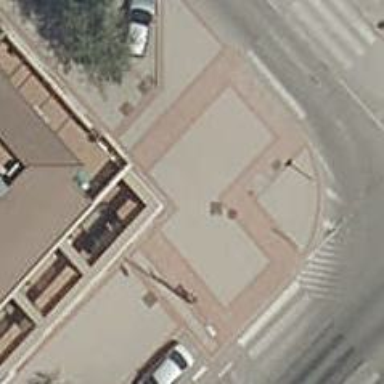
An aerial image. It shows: Sidewalk.